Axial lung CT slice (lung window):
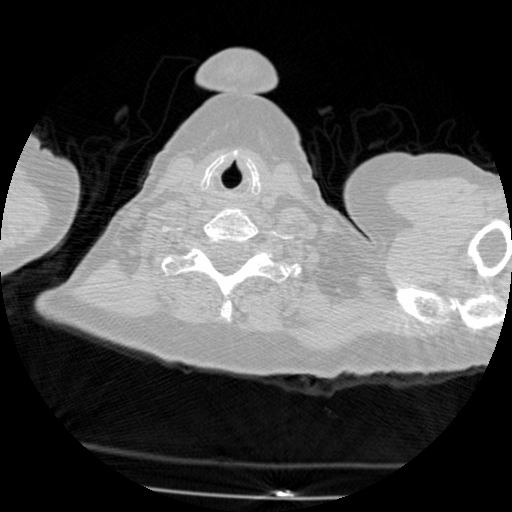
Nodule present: no